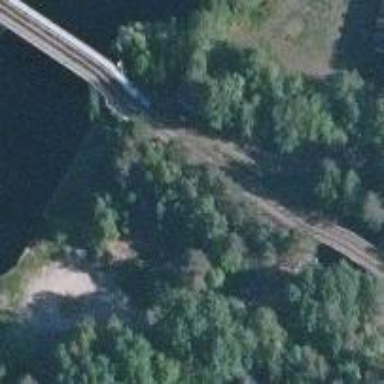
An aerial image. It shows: Railway track.